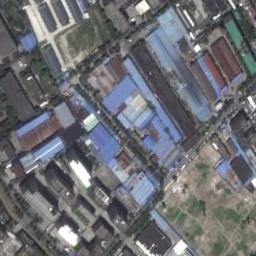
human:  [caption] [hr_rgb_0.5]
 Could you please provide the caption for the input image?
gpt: There are many houses of different shapes and sizes in the industrial zone .

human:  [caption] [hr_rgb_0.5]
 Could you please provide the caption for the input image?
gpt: Neatly planned factories and roads in an industrial area with green belts .

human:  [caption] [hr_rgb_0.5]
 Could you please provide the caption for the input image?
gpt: Industrial areas have different building sizes .

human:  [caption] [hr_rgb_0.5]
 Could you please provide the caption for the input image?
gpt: The industrial area has a green area and lots of workshops with irregular arrangement .

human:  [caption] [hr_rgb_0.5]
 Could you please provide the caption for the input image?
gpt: There are some blue buildings and black buildings on the industrial area .